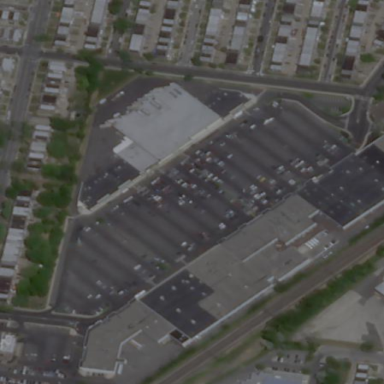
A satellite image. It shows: Mall building.